Aerial crown-view tile of a tropical tree (Barro Colorado Island, Panama), acquired 20250512:
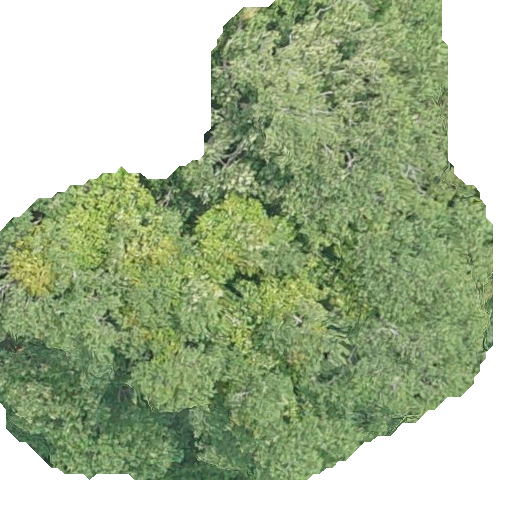
Species: Hieronyma alchorneoides
GBIF accepted scientific name: Hieronyma alchorneoides
Crown area: 269.033 m²